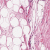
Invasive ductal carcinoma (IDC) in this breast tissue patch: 0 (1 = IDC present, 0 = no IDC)